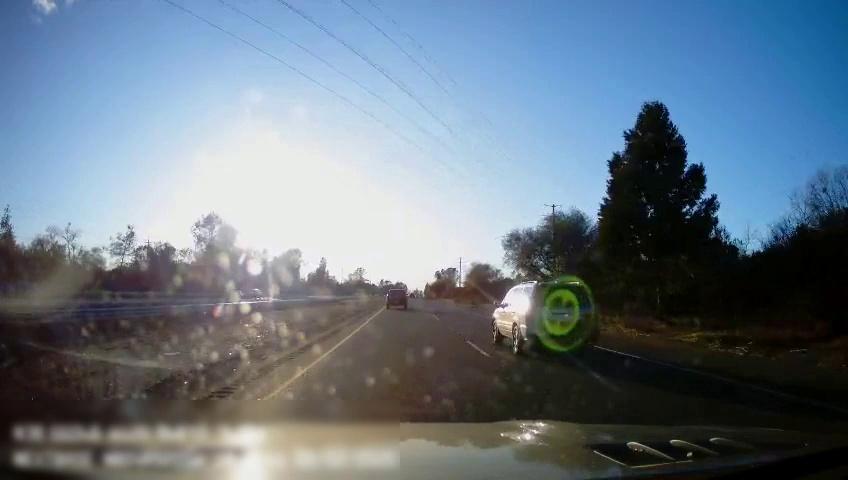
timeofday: Day
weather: Sunny
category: Drivable Space
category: Drivable Space
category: Vehicles | Truck
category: Vehicles | SUV
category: Vehicles | SUV
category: Lanes | Current Lane
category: Lanes | Current Lane
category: Lanes | Alternate Lane